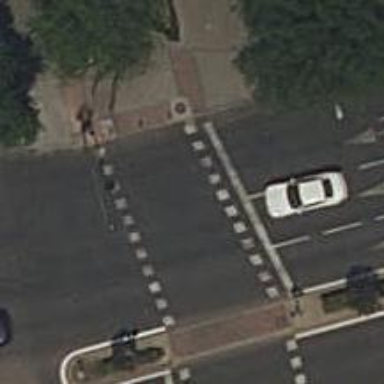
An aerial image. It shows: Road with traffic signals at crossing.